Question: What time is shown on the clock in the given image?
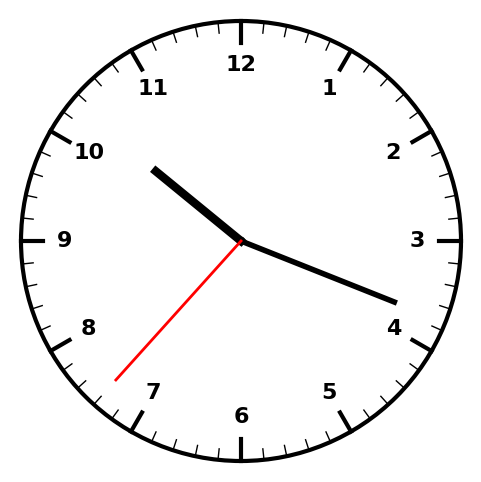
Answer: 10:18:37